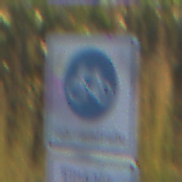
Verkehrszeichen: BeginnFahrradstrasse
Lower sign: BesondereFahrzeugeUndTransportgueter3
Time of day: SunriseSunset
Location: Outdoor (RoadRail)
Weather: Clear
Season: NotSpecified
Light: Natural